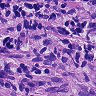
Metastatic tissue present: yes